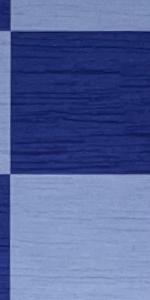
Label: Empty